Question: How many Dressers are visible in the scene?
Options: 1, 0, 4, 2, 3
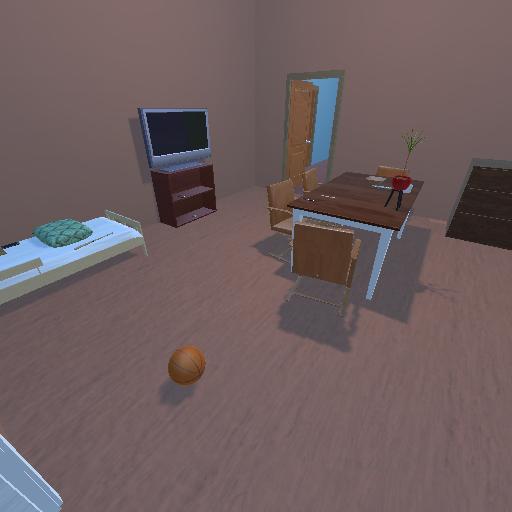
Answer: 1